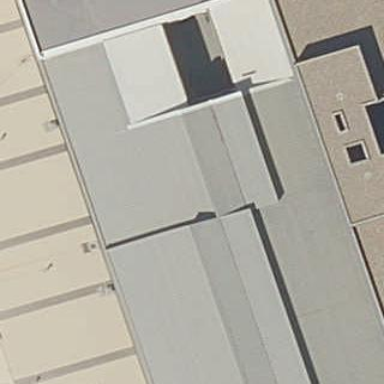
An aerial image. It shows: Industrial building.